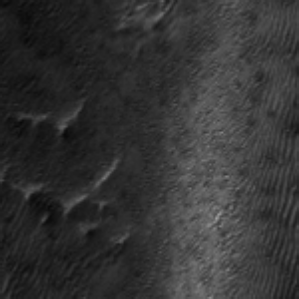
Label: frost